Question: I'm debugging a web service and only the first time I connect to it I get this exception on the DefaultWsdlHelpGenerator.aspx(?) class (take a look at the path)

Now it seems to be related to compliance of the basic profile 1.1 but I have that turned off in the config file.
'<configuration> <system.web> <webServices> <conformanceWarnings> <remove name='BasicProfile1_1'/> </conformanceWarnings> </webServices> </system.web> </configuration>'
If I disable exceptions and let it run it finally goes thru after blowing up 4 times in the same place. After that I can go on and debug the application just fine.
This is annoying me, specially because I haven't had this problem before and I don't know how to get rid of it.
Please help.
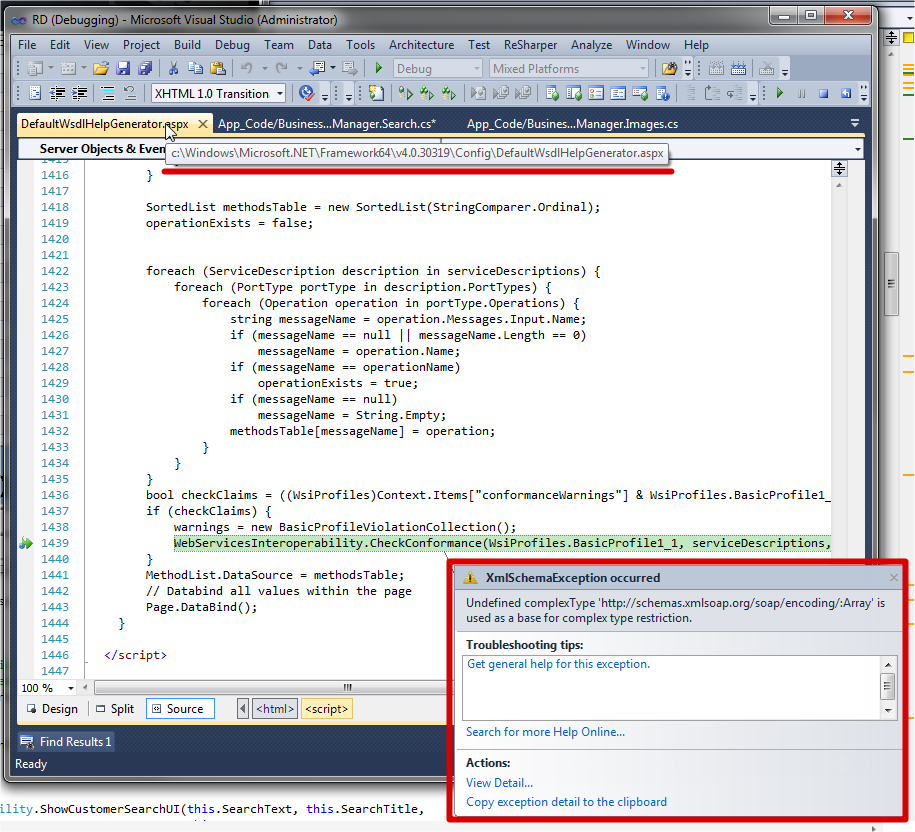
Answer: This problem is not happening anymore after a December update of Windows. On another online forum it seems somebody had this resolved by uninstalling and reinstalling IIS. The problem seems to be related to AppPools targeting 4.0 Framework.
Is not happening anymore... magic in the air :)